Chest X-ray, AP view. Patient: 61 years old, sex M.
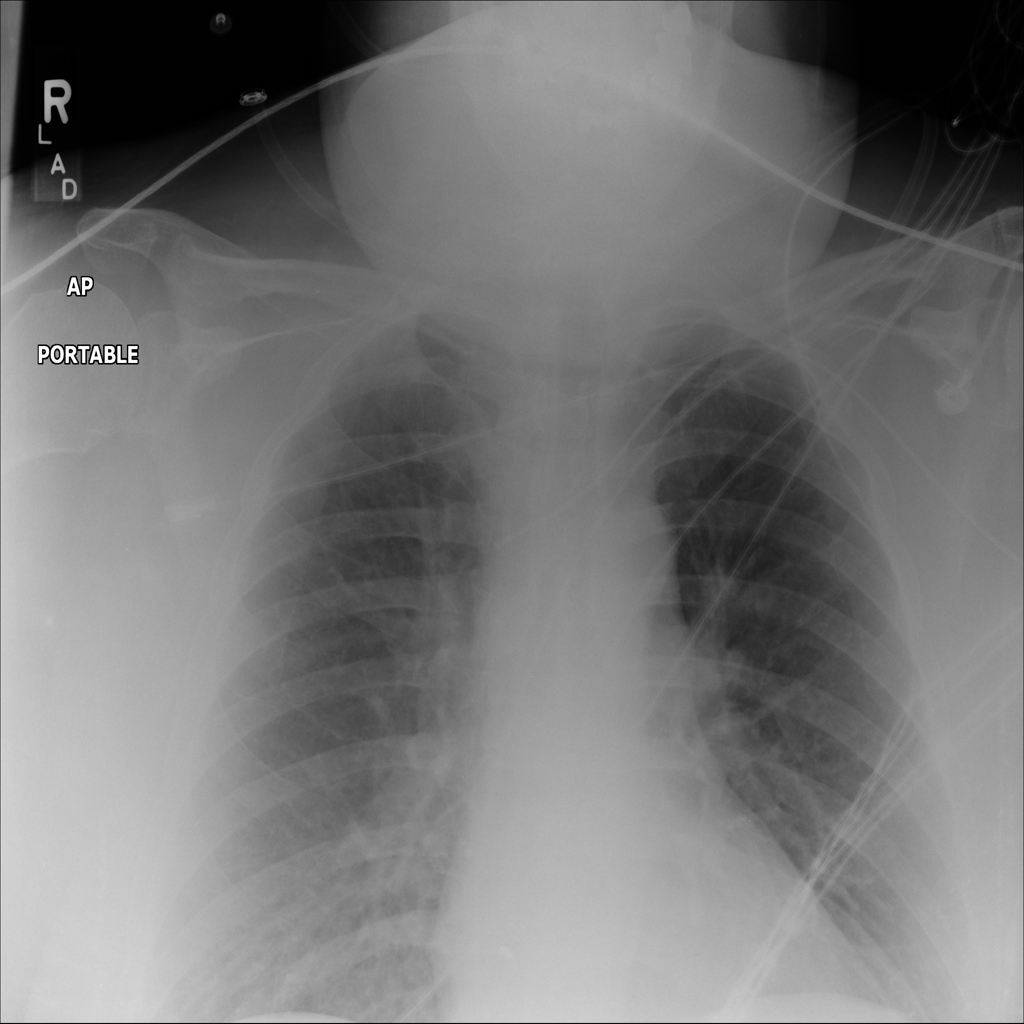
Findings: No Finding